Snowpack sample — Buffalo Mountain, Silverthorne, Colorado, USA (1/25/25, 10:11 AM MST)
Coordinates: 39.6222, -106.1139
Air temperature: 22 °F
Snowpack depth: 110 cm
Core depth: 30 cm
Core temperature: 42.8 °F
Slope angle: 12°, slope face: 102°
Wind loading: high
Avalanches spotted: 0
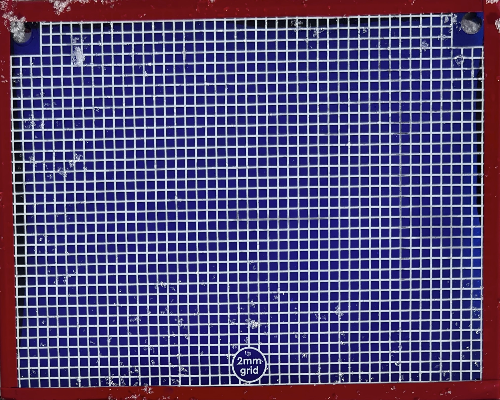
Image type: profile
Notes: No avalanches nearby, collected on the outskirts of a fire break 15 meters from the treeline, on way to Buffalo and Red Mountain